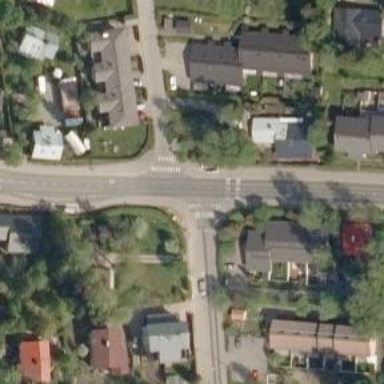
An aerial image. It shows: Road with "give way" sign.